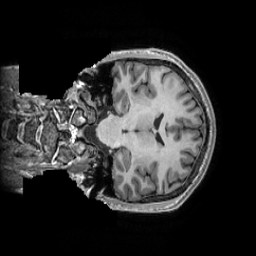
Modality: T1w
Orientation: coronal
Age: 29
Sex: male
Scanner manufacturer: ge
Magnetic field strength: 3 T
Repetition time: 0.007348 s
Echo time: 0.003036 s